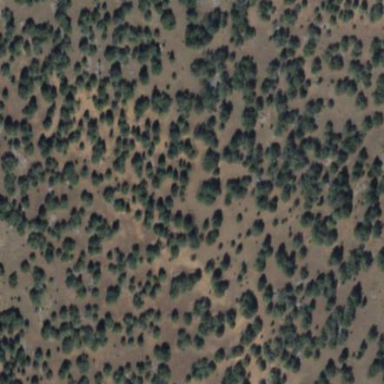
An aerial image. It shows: Patch of scrub vegetation.